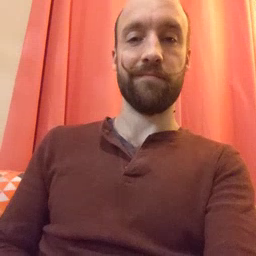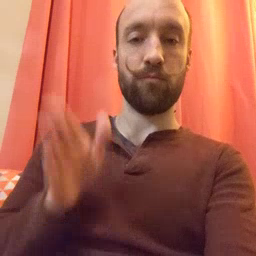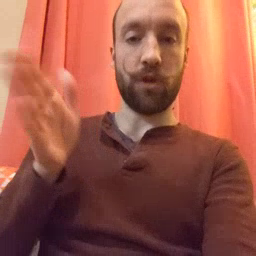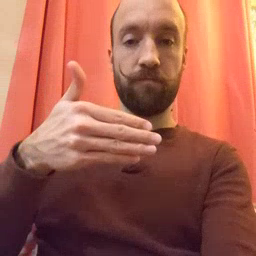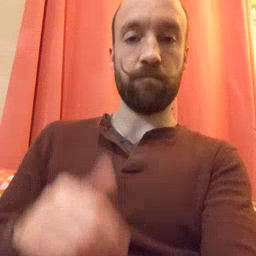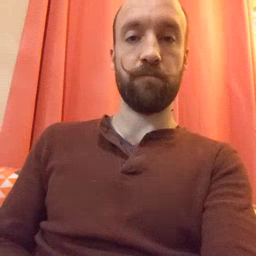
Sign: room